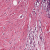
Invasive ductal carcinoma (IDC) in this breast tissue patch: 0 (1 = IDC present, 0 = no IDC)